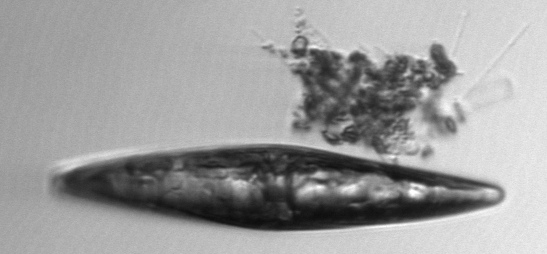
Label: Pleurosigma